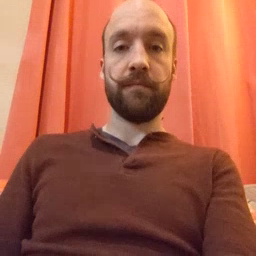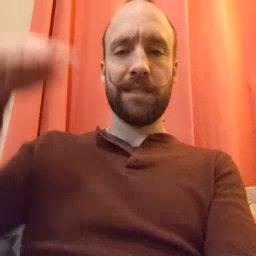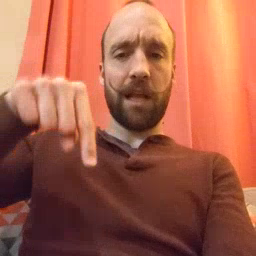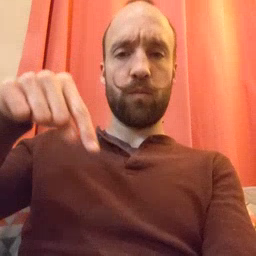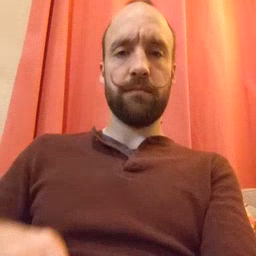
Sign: down